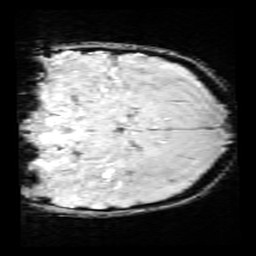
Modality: SWI
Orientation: coronal
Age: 9
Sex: female
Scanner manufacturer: siemens
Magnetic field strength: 3 T
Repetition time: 0.027 s
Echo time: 0.02 s